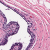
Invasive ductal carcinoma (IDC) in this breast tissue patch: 0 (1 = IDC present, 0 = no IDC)